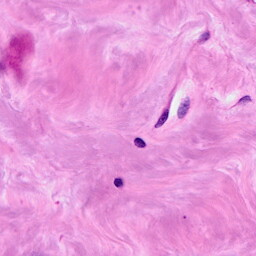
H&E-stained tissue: Breast